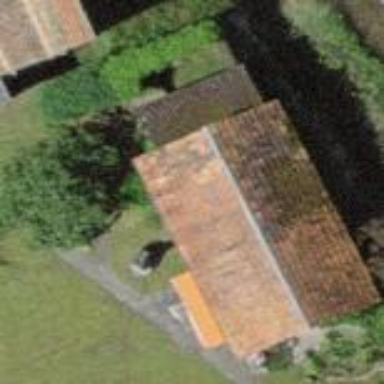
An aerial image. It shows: Rural barn.